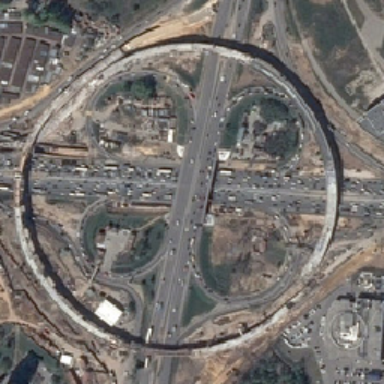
The viaduct forms a perfect circle in which the two roads are vertically divided into a circle .